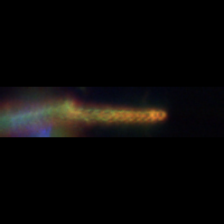
Taxon: Chaetoceros
Group: Diatoms